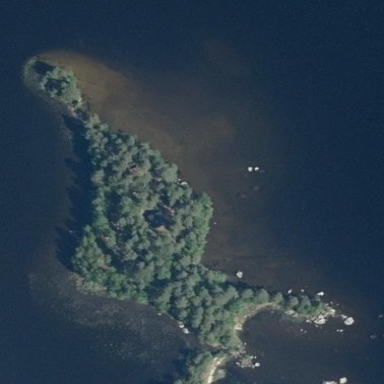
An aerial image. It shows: Islet covered with needle-leaved woodland.